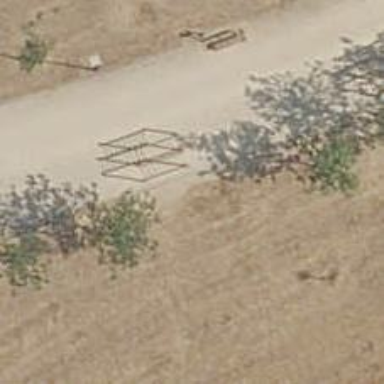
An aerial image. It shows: Bench for seating.